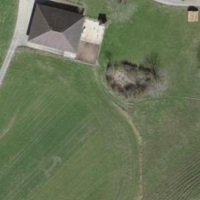
EUNIS habitat code: 24
Species observed at this site:
Cirsium arvense